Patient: sex F, age 51
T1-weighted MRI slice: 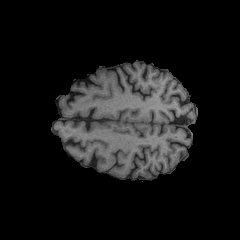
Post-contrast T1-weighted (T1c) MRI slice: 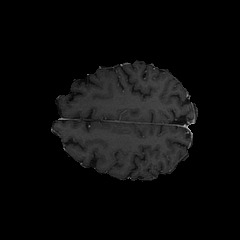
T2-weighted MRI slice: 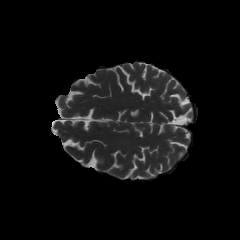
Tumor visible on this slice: no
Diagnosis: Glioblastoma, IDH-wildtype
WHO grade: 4